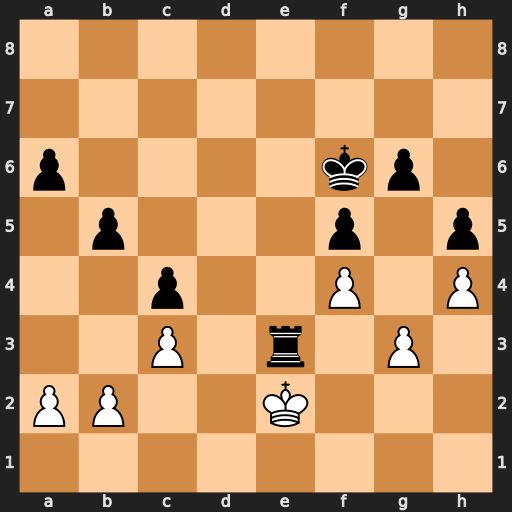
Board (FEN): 8/8/p4kp1/1p3p1p/2p2P1P/2P1r1P1/PP2K3/8
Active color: w
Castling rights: -
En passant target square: -
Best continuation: Kxe3 Ke6 Kd4